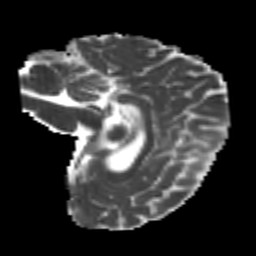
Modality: MD
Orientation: sagittal
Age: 22
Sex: female
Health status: healthy
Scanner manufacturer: philips
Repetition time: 7.384 s
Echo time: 0.08599 s